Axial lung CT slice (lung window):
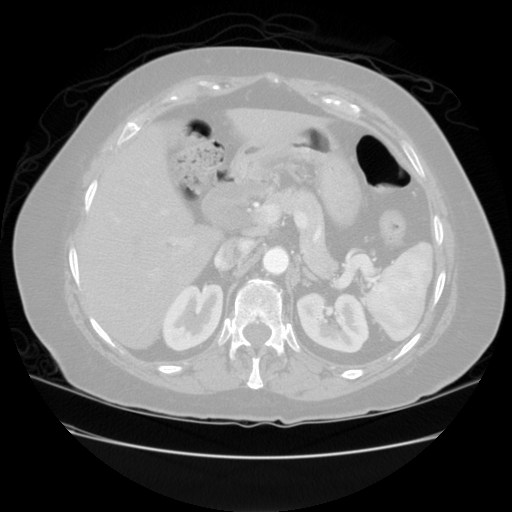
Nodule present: no